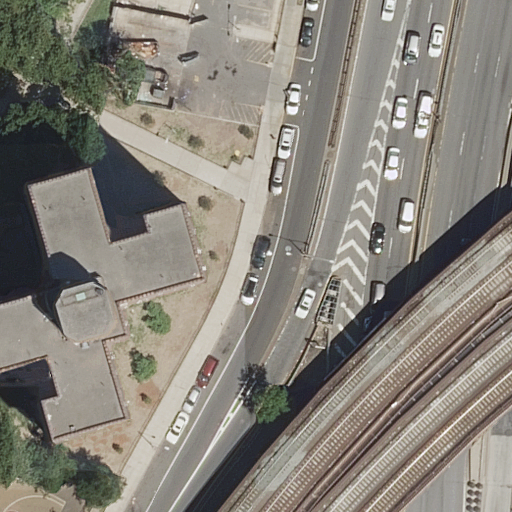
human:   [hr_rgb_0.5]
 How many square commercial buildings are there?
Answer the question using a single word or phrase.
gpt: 0

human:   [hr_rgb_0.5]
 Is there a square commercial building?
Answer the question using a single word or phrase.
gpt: no

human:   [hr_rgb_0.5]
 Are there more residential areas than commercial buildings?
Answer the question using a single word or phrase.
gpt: yes

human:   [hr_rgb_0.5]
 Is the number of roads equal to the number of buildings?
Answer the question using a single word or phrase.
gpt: no

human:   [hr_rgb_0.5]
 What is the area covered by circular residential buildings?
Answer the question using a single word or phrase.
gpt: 0m2

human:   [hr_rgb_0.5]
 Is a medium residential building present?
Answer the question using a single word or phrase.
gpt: no

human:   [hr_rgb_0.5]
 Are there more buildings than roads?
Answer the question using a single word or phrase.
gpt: no

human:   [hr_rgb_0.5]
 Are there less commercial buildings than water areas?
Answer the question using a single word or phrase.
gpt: no

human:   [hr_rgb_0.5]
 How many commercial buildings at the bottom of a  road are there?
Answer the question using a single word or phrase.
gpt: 0

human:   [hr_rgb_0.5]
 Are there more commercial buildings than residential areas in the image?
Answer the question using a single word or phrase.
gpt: no

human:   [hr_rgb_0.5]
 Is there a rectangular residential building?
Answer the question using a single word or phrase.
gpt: yes

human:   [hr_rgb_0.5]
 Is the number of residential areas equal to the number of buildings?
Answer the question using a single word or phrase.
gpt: yes

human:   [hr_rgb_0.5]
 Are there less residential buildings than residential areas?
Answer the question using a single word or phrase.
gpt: no

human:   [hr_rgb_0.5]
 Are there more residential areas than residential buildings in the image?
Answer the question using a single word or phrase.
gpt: no

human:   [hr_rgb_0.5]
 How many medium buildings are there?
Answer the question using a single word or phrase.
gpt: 0

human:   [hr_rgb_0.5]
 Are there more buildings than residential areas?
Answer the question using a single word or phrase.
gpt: no

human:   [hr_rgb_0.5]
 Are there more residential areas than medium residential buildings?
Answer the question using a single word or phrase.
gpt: yes

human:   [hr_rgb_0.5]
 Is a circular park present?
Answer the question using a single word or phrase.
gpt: no

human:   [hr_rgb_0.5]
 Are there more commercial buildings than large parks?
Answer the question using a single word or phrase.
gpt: no

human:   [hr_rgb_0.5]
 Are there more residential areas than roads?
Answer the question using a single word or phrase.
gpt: no

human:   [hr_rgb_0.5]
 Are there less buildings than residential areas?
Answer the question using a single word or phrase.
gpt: no

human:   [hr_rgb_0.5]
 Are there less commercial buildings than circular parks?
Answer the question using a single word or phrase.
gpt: no

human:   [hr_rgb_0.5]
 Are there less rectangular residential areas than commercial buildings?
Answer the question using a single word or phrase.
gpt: no

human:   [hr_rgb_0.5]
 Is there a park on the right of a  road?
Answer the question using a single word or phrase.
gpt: yes

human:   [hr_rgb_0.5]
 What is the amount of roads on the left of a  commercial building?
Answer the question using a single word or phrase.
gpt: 0

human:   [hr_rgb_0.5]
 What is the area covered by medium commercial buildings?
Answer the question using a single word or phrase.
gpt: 0m2

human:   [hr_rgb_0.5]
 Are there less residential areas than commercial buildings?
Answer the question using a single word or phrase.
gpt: no

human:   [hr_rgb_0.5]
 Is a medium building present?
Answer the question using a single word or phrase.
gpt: no

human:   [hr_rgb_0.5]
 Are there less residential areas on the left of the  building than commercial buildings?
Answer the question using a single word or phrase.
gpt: no

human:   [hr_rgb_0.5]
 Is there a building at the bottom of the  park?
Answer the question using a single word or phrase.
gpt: no

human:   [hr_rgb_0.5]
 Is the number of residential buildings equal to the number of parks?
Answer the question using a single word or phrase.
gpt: yes

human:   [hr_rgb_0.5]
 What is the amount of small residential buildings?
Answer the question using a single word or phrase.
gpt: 1

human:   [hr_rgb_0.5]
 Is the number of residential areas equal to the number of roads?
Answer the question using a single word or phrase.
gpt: no

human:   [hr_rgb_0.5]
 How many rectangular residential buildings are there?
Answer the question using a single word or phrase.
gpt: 1

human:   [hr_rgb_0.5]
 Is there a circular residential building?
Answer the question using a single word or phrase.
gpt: no

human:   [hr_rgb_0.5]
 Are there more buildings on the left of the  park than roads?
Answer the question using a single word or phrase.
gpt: no